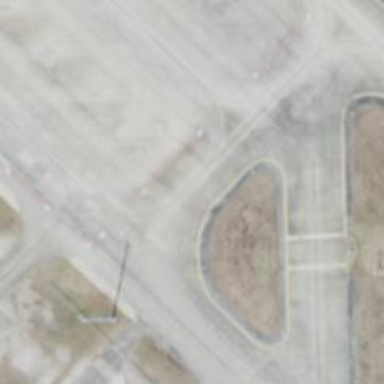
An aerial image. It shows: Asphalt taxiway in the airport.